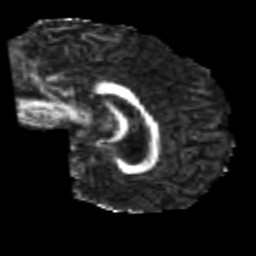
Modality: FA
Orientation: sagittal
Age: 25
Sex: female
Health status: healthy
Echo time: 0.074 s